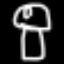
Label: mushroom